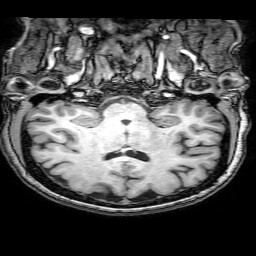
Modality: T1w
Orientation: sagittal
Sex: female
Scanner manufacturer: philips
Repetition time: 0.008117 s
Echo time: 0.00371 s